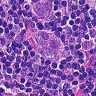
Metastatic tissue present: yes